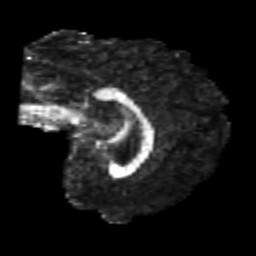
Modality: FA
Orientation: sagittal
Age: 22
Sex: male
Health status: healthy
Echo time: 0.074 s